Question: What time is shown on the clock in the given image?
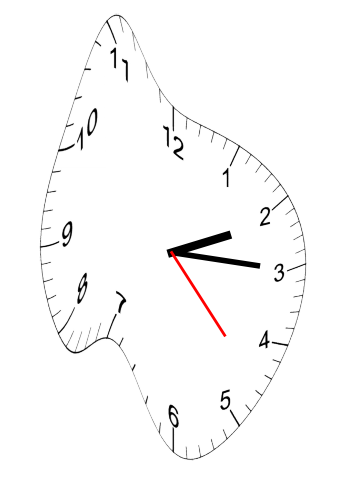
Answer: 02:15:23